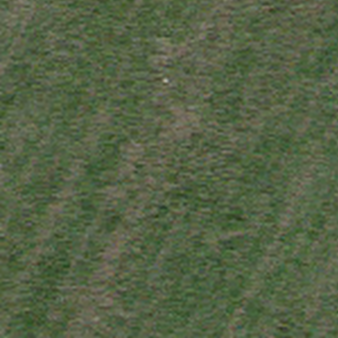
Label: other